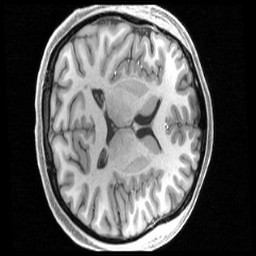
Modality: T1w
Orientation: axial
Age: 19
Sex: female
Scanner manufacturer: siemens
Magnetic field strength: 3 T
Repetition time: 2.4 s
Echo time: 0.00231 s